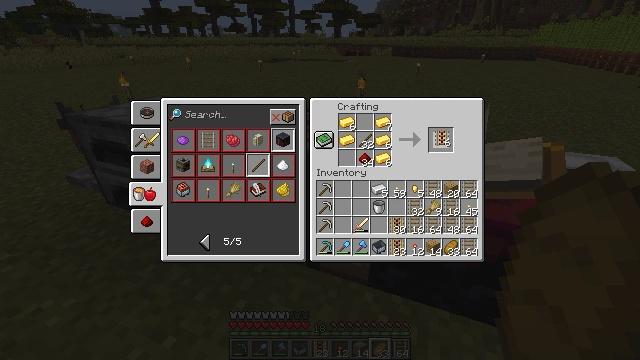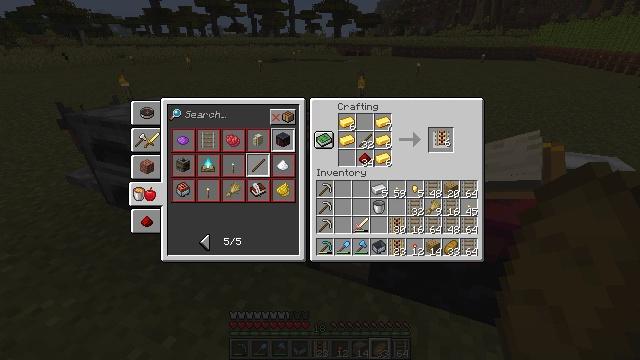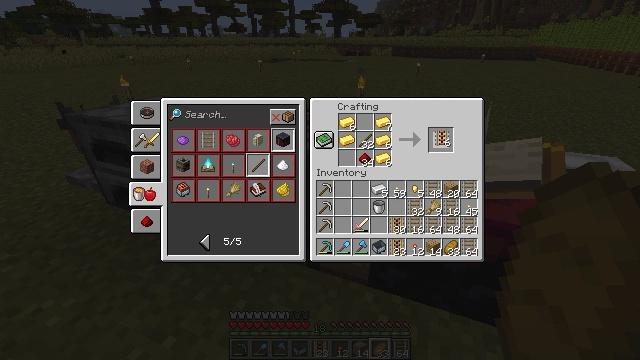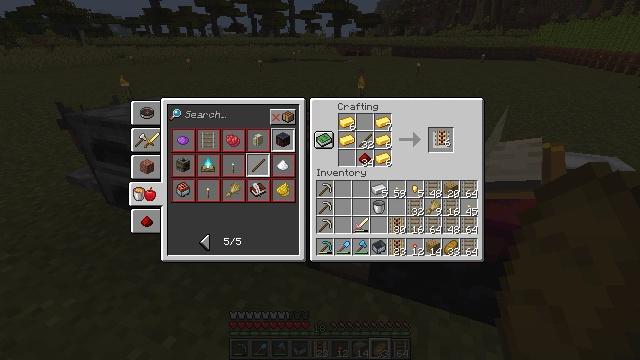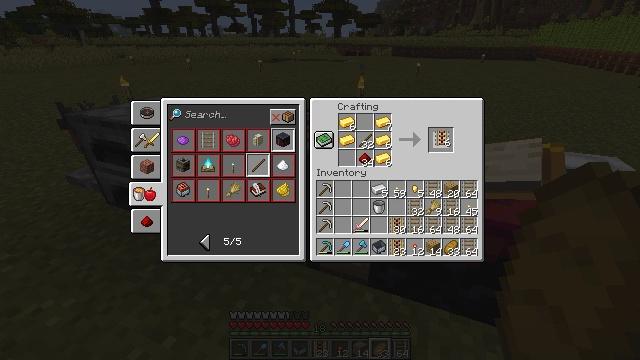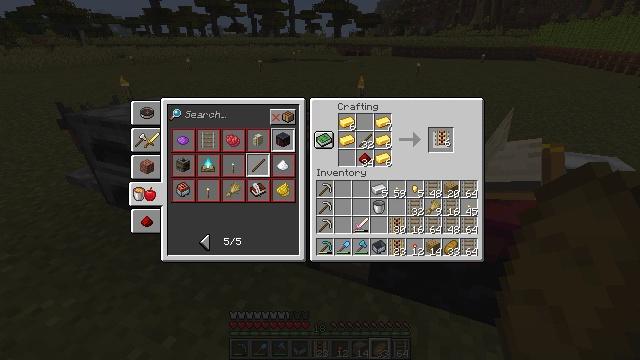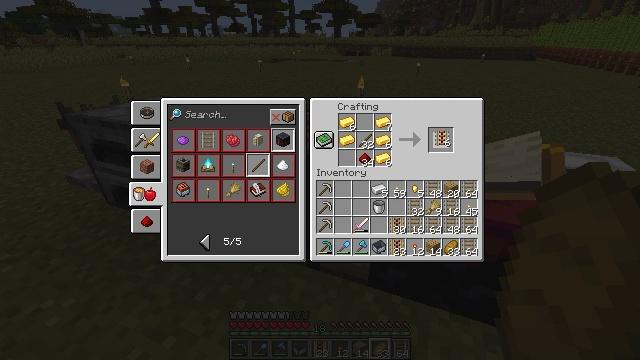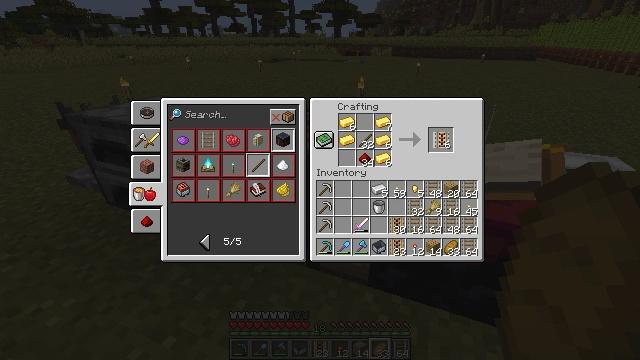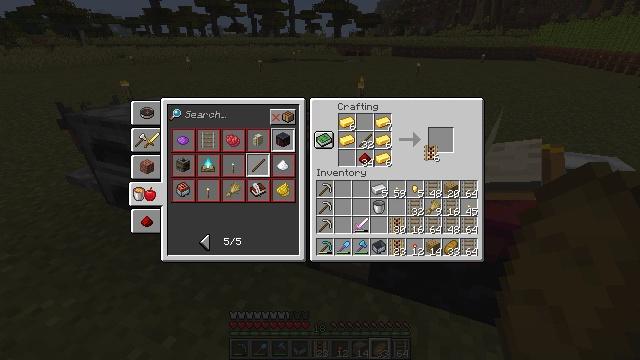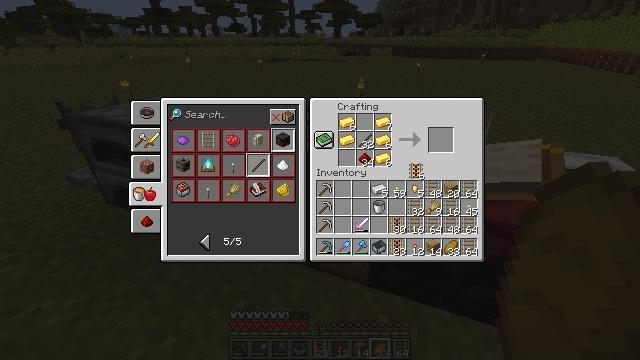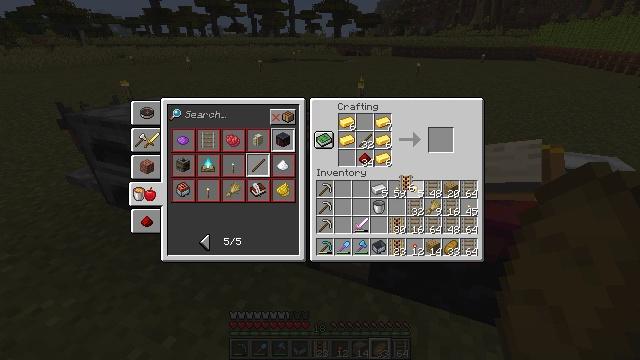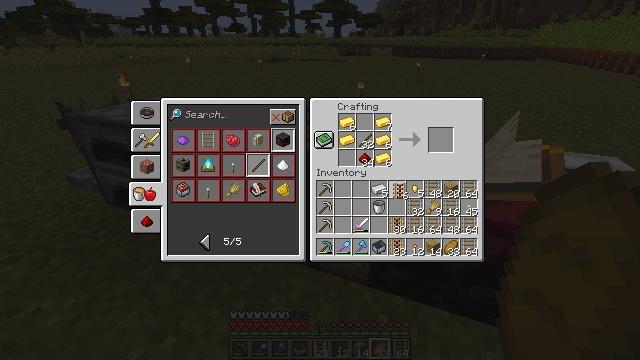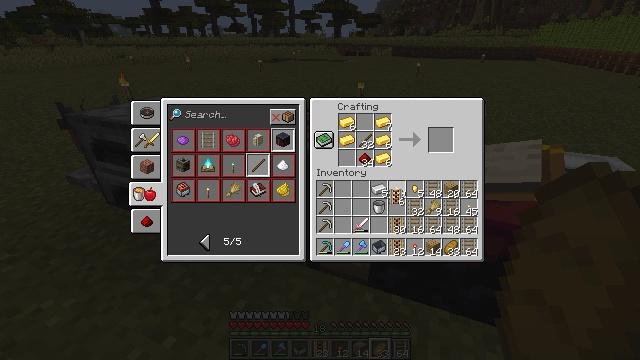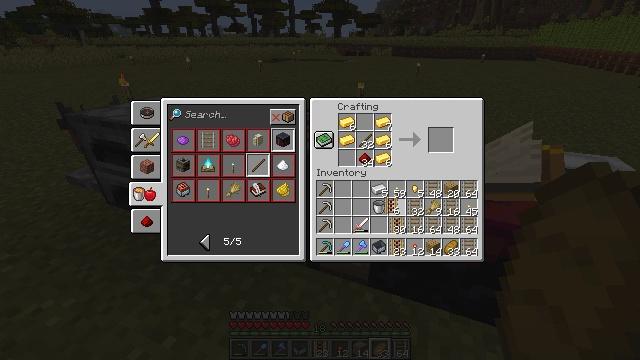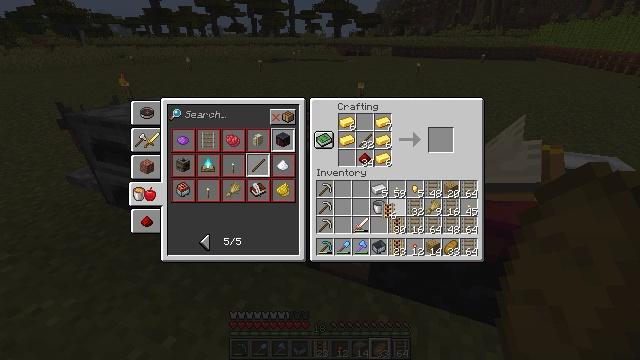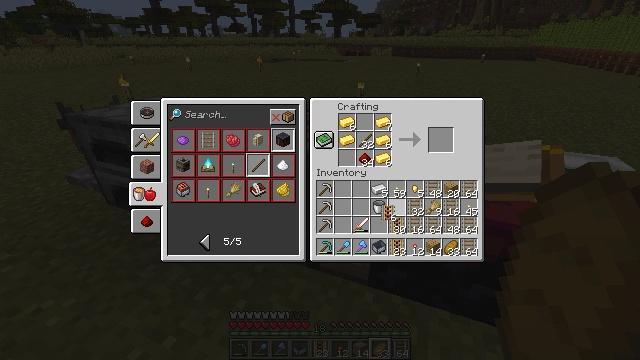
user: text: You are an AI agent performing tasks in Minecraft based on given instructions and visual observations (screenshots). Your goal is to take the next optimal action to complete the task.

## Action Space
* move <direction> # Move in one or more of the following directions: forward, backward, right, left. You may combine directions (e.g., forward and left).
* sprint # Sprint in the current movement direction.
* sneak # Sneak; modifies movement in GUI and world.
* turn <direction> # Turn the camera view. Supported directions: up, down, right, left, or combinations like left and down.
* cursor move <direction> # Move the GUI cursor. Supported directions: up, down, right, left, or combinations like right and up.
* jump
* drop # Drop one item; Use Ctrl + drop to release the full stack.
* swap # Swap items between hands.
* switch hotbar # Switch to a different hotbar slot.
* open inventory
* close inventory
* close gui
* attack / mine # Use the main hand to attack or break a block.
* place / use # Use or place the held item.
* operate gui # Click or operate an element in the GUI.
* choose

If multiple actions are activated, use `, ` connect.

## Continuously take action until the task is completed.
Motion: motion action
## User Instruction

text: Make a powered rail using the crafting table.
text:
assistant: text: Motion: no_op
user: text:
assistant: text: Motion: operate gui
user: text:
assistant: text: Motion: operate gui
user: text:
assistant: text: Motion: operate gui
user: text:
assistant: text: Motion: no_op
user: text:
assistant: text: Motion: no_op
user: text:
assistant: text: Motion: no_op
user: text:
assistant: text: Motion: cursor move left and down
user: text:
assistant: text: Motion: cursor move left and down
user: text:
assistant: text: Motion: cursor move left and down
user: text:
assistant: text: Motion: cursor move down
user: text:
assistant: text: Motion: no_op
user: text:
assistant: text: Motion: cursor move down
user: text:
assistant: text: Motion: no_op
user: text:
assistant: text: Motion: no_op
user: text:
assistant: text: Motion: no_op
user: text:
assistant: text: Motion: no_op
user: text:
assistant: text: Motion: no_op
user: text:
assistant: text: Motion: no_op
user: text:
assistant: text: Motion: no_op
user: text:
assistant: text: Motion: no_op
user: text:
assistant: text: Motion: no_op
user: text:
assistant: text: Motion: no_op
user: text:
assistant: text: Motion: no_op
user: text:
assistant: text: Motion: no_op
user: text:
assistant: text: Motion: no_op
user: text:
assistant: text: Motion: no_op
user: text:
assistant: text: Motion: operate gui
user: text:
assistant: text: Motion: operate gui
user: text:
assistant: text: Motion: operate gui